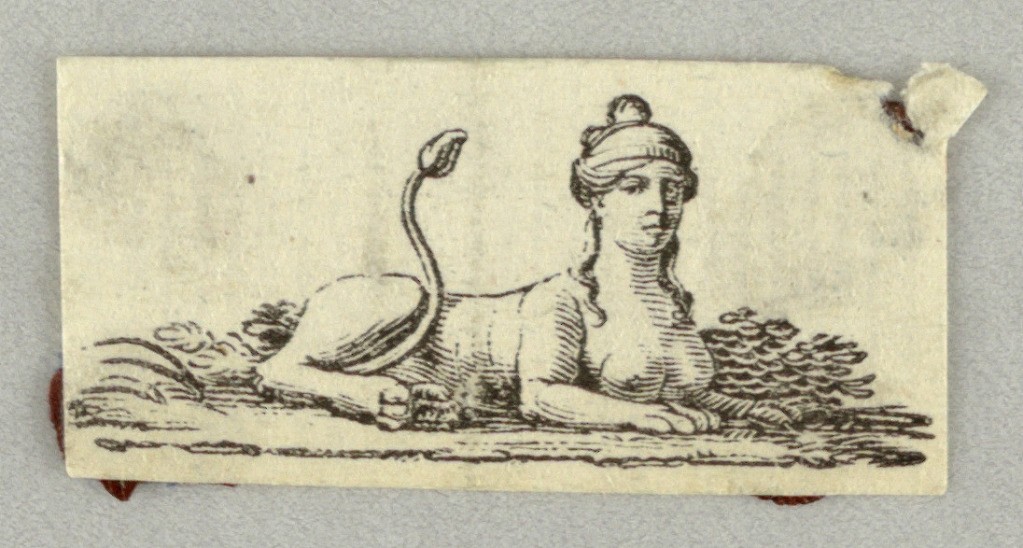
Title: Wood engraving, vignette
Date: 1800–1830
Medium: Engraving and etching
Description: Crouching sphinx on meadow, on right.